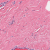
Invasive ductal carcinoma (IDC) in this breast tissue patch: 0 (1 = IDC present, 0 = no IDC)